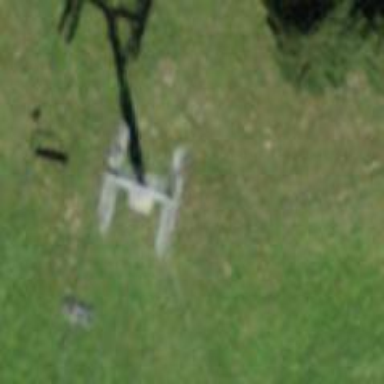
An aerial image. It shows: Pylon used for aerialway.